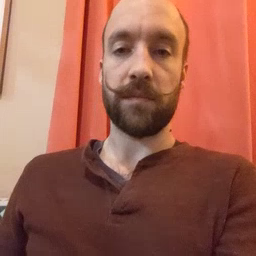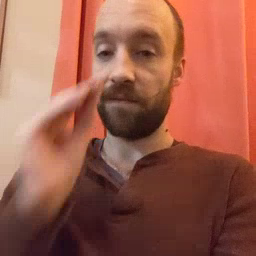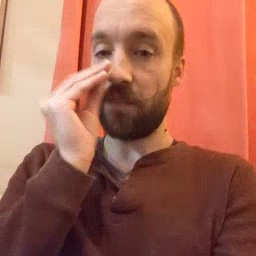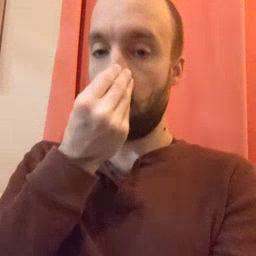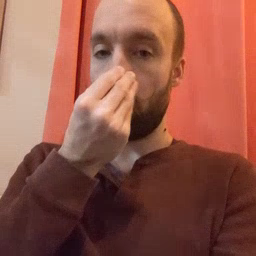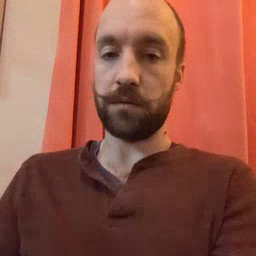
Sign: flower